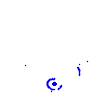
Particle: pion